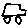
Label: car